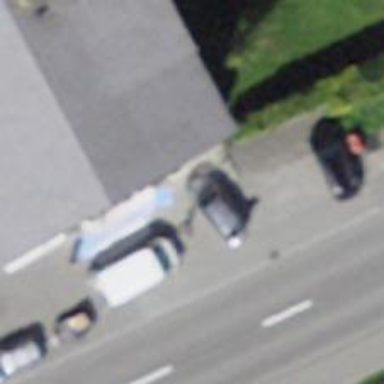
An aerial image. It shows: Post box is visible.